Field crop: maize
Growth stage: 2
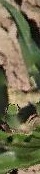
Species: maize